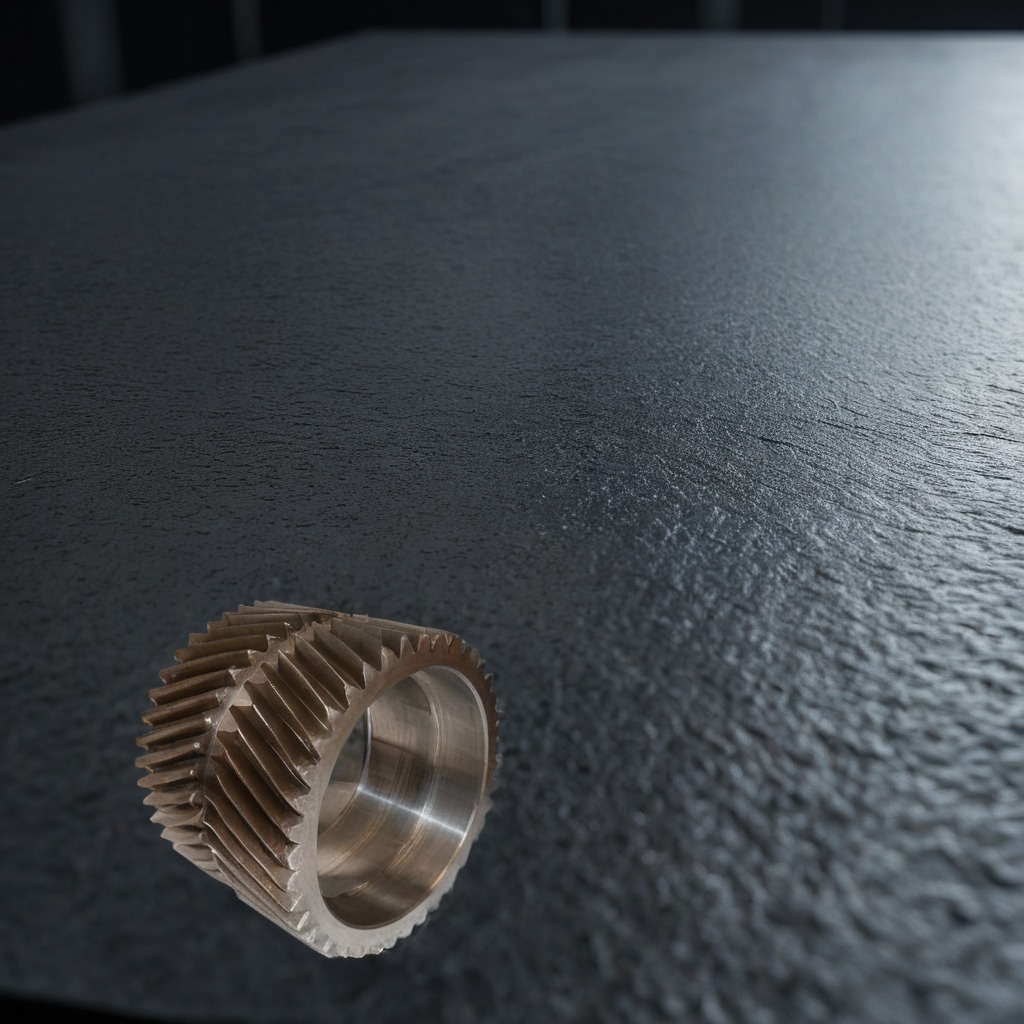
A steel gear with teeth is lying on a clean granite table inside a workshop at night dim ambient light soft shadows worn but